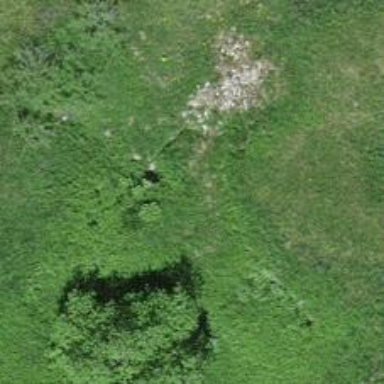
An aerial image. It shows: Sinkhole in the natural landscape.